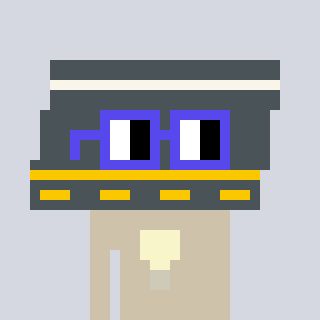
a pixel art character with square blue glasses, a road-shaped head and a bege-colored body on a cool background